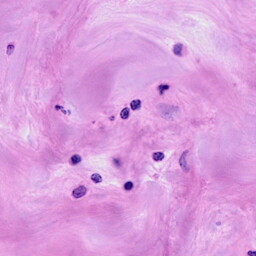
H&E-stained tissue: Breast